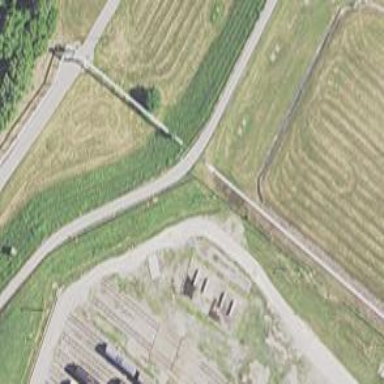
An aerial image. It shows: Service road along levee embankment.